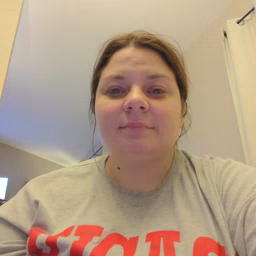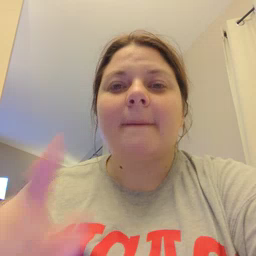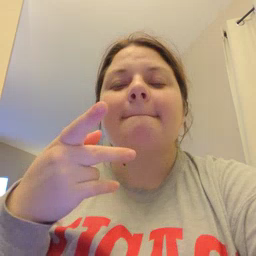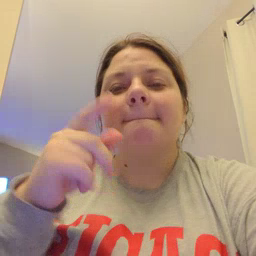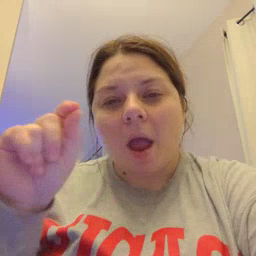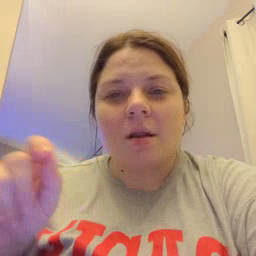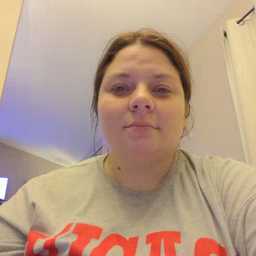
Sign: pen